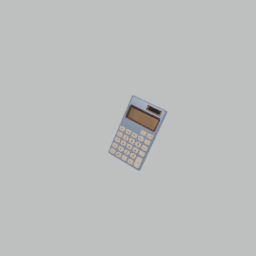
Label: electronics